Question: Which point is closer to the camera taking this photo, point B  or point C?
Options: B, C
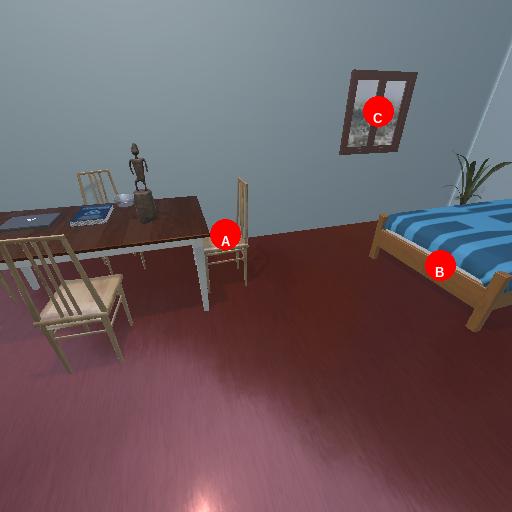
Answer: B